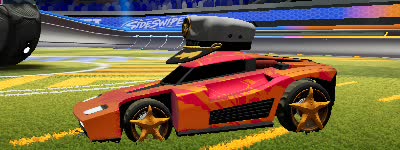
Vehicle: breakout